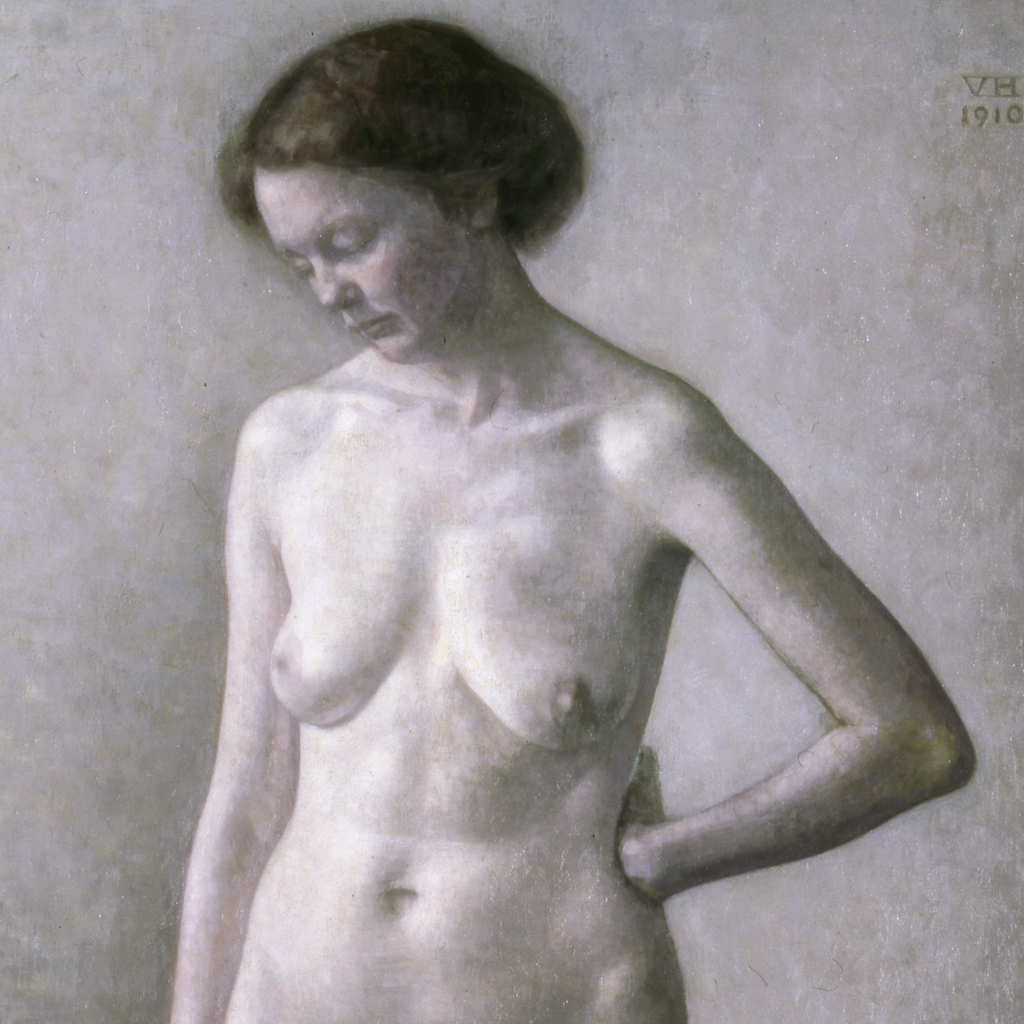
portrait painting, full figure, soft diffused light, nude woman with short dark hair standing with one hand on hip and downcast gaze, pale neutral background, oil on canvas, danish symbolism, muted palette